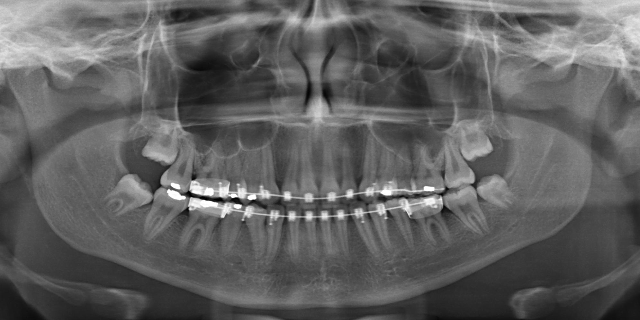
adult